Question: I have a Jenkins master installed on a Unix system (<URL>:

The only warnings I see in the 'jenkins.log' file are:
'WARNING: Cron is not defined. WARNING: Making sc11136233 offline because it's not responding WARNING: Making sc11136289 (OEL 6.5) offline because it's not responding'
I can connect from the master system to the slave via SSH as the same user, no problem. I can also connect from master to slave with a Java program as the same user that's used by Jenkins (using JSch):'
'[jenkins@slcn03vmf0256 debug]$ java -classpath JSch:. SSHExeCommand Establishing Connection to sc11136289... Connection established. Preparing for command execution. Executing command: ls. 1 : bash_logout 2 : bash_profile 3 : bashrc 4 : bashrc-DEFAULT 5 : cshrc 6 : cshrc-DEFAULT 7 : cshrc-DEFAULT.<PHONE> 8 : cshrc-DEFAULT_old 9 : emacs 10 : now.txt 11 : screenrc Done!'
The JDK version on the master is:
'$ java -version java version "1.7.0_71" Java(TM) SE Runtime Environment (build 1.7.0_71-b14) Java HotSpot(TM) Server VM (build 24.71-b01, mixed mode)'
Java version on the slave:
'$ java -version java version "1.7.0_45" OpenJDK Runtime Environment (rhel-2.4.3.4.0.1.el6_5-x86_64 u45-b15) OpenJDK 64-Bit Server VM (build 24.45-b08, mixed mode)'
It looks like Jenkins cannot connect to the slave at all, but I'm not sure why.
1. There are no log files under $JENKINS_HOME/logs/slaves/SLAVE_NAME on the master system. The directories for each slave are there, but they are empty.
2. Jenkins did not copy any of its files to the slave systems either.
3. I tried launching a slave while watching /var/log/secure on the slave system (equivalent of auth.log), but this file did not get updated.
4. When executing my Java SSH test program, I can see the following with netstat on the master system: [jenkins@slcn03vmf0256 debug]$ netstat -a | grep sc111
tcp 0 0 slcn03vmf0256:32508 sc11136289:ssh ESTABLISHED
However, when I try to launch a slave from Jenkins, netstat returns no match when I grep for the slave.
It looks like Jenkins does not start any SSH connection.
After upgrading Jenkins to version 1.607 I get the following error printed when attempting to start a slave:
'''
ERROR: Unexpected error in launching a slave. This is probably a bug in Jenkins
org.jruby.exceptions.RaiseException: (NameError) undefined local variable or method 'listener' for #<Jenkins::Slaves::ComputerListenerProxy:0x1c0ee3>
at RUBY.preLaunch(/var/lib/jenkins/plugins/nodeofflinenotification/WEB-INF/classes/vendor/gems/bundler/gems/jenkins-plugin-runtime-39cc789729c0/lib/jenkins/slaves/computer_listener_proxy.rb:6)
'''
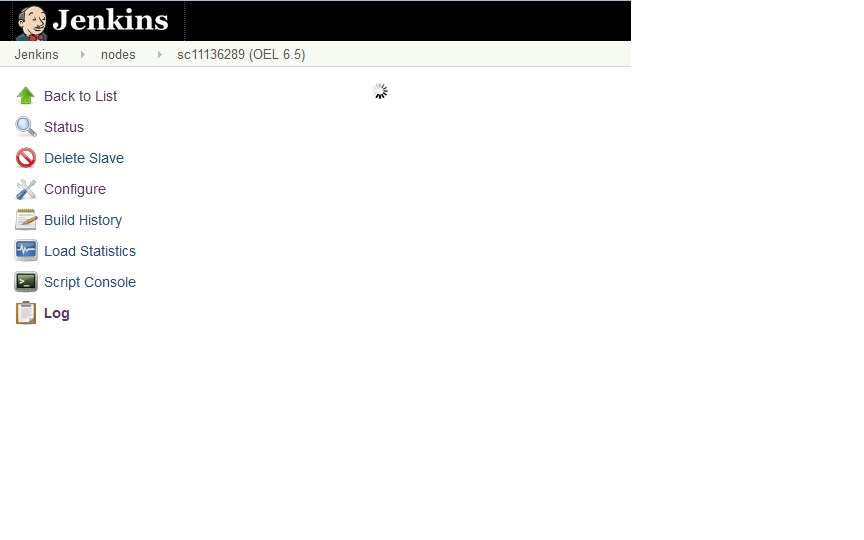
Answer: As mentioned, after upgrading to 1.607, I got an error message, when trying to launch a slave:
'''
ERROR: Unexpected error in launching a slave. This is probably a bug in Jenkins
org.jruby.exceptions.RaiseException: (NameError) undefined local variable or method 'listener' for #<Jenkins::Slaves::ComputerListenerProxy:0x1c0ee3>
at RUBY.preLaunch(/var/lib/jenkins/plugins/nodeofflinenotification/WEB-INF/classes/vendor/gems/bundler/gems/jenkins-plugin-runtime-39cc789729c0/lib/jenkins/slaves/computer_listener_proxy.rb:6)
'''
This led me to the following bugs in Jenkins:
- <URL>
I uninstalled the plugin and launching slaves via SSH works again.